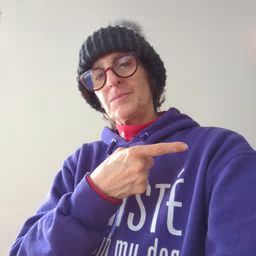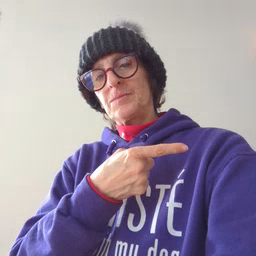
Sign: there